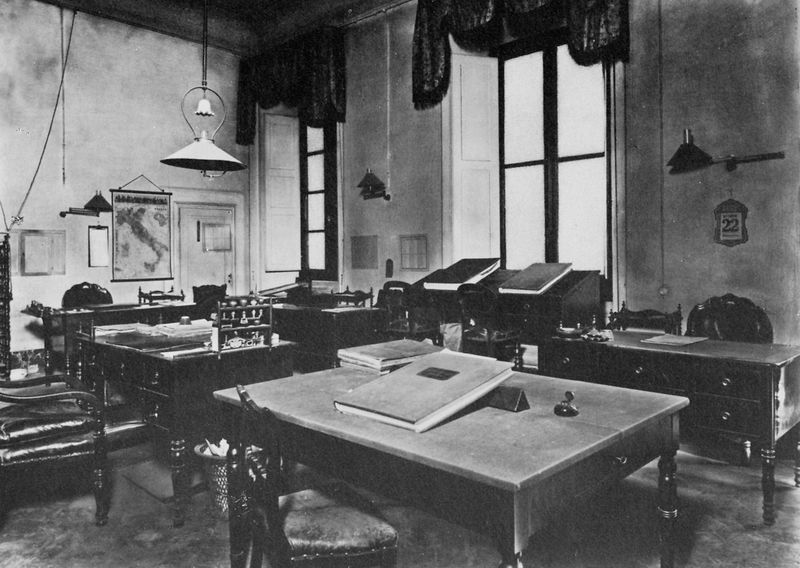
Titel: Büros einer Bank
Künstler: Gebrüder Alinari
Schlagwörter: weiß, fenster, grau, holz, lampe, raum, schwarz, stuhl, stühle, tisch, tische, zimmer, vorhang, boden, italien, schule, polster, foto, fotografie, photographie, buch, schwarzweiß, pult, photo, studium, aufnahme, klasse, klassenzimmer, kalender, hängelampe, pulte, schreibzimmer, lesesaal, italienkarte